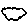
Label: cloud